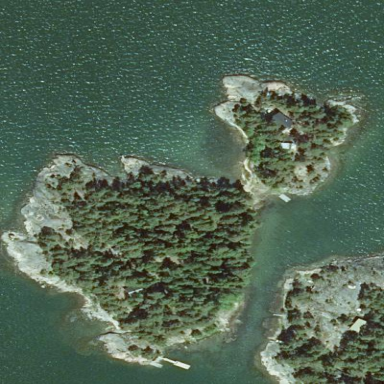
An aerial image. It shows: Island with natural coastline.